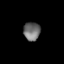
Tissue: lung
Cell type: T cells
Senescence score: 0.2369
Nuclear area (px): 301
Mean DAPI intensity: 109.834